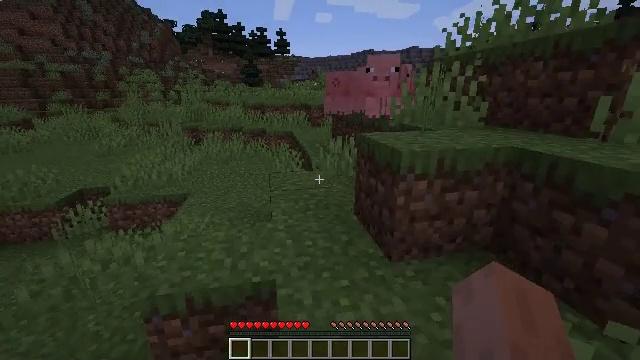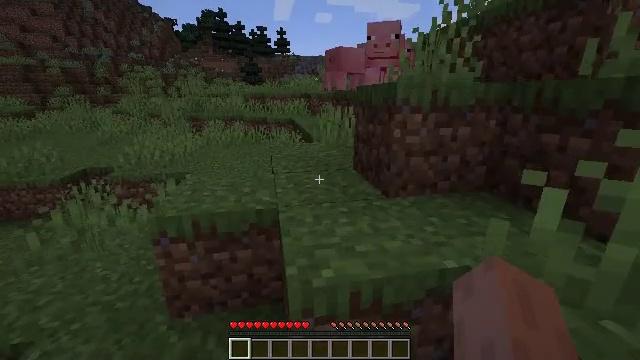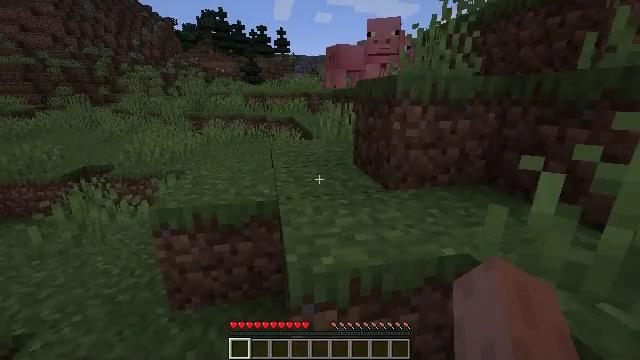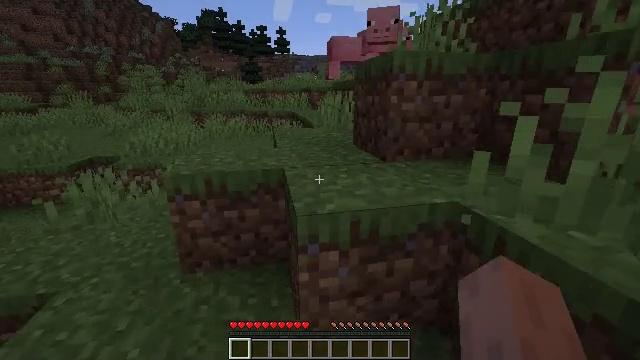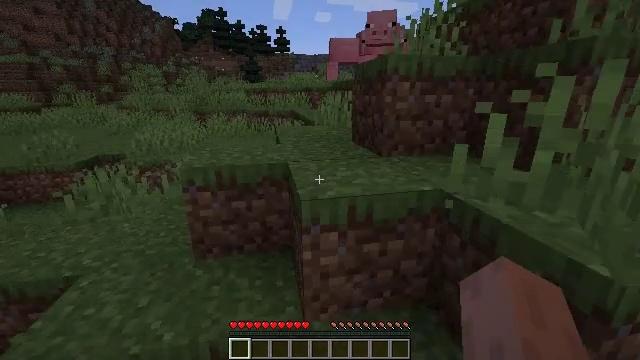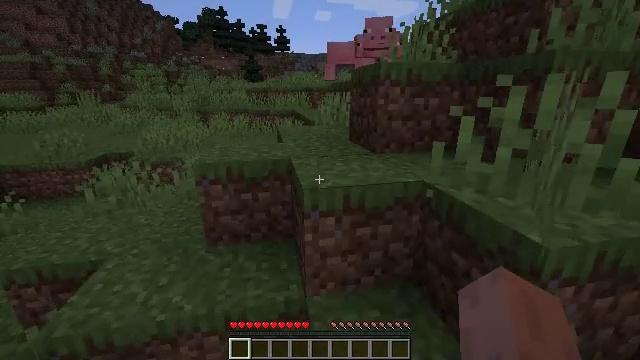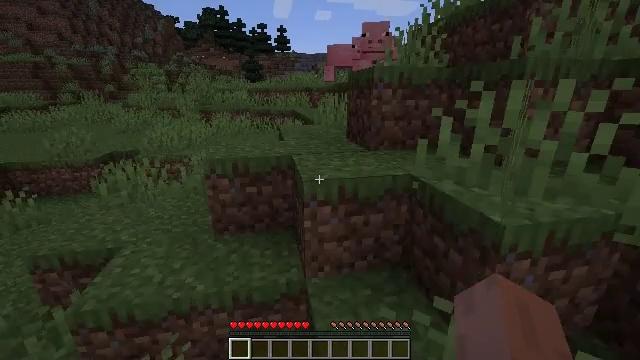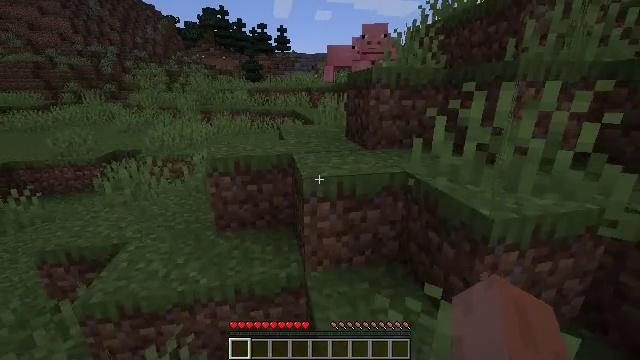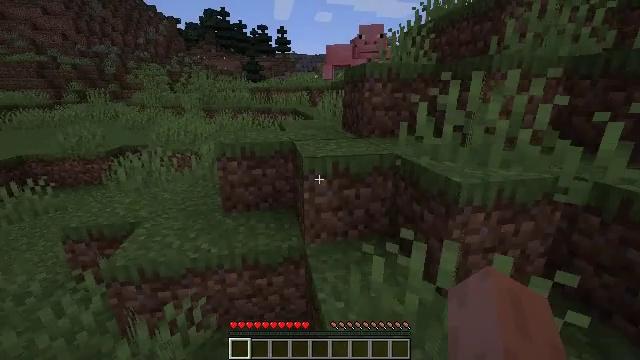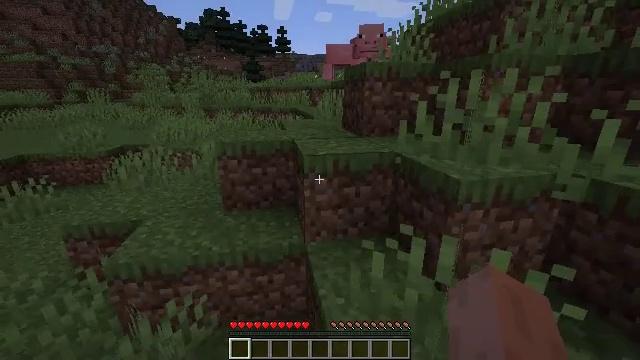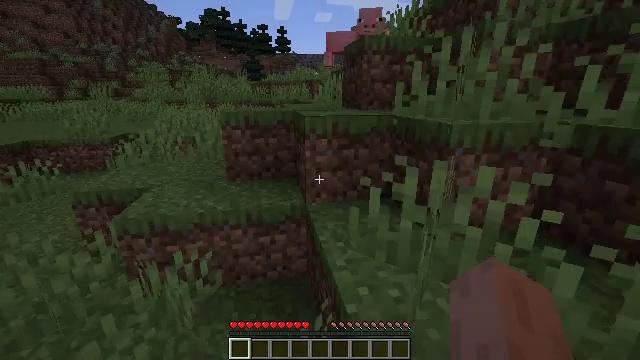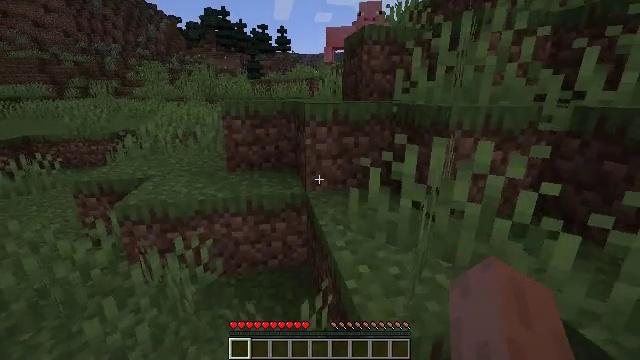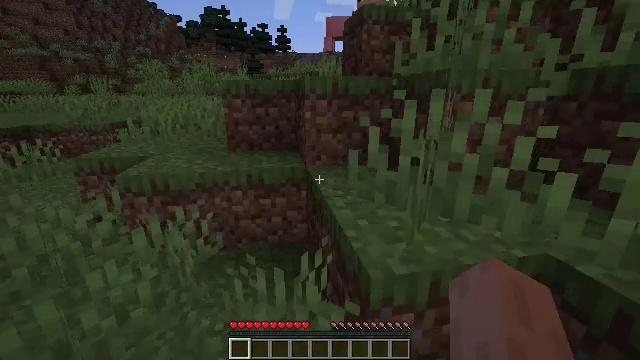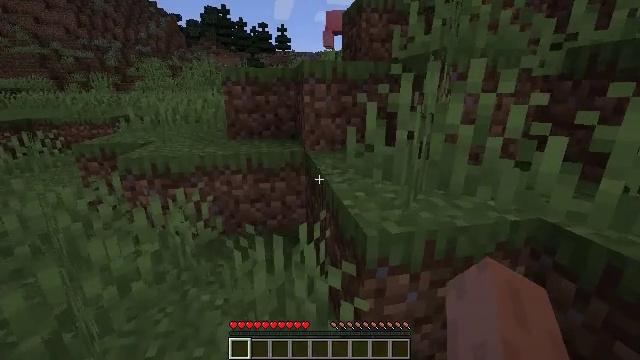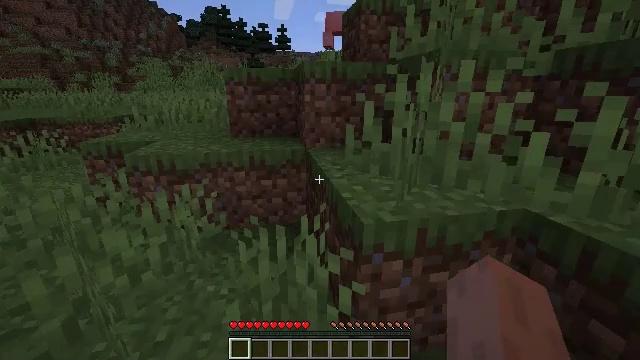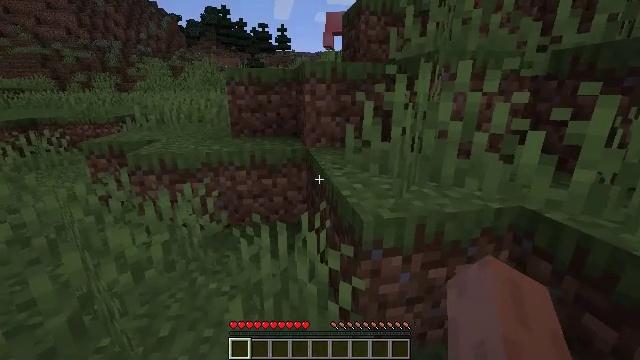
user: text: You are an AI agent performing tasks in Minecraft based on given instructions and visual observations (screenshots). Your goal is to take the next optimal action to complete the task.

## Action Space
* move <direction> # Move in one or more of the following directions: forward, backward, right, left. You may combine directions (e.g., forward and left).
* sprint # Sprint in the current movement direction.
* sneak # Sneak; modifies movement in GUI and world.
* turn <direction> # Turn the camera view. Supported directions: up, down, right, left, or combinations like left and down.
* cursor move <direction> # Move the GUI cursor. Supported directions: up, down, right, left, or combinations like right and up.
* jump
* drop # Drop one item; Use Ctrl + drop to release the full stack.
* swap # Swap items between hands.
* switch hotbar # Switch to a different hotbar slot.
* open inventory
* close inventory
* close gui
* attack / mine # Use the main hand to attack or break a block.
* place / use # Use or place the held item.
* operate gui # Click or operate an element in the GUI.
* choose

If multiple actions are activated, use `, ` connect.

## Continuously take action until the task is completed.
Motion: motion action
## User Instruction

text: Pick the peony from the grass.
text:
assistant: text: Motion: move back, attack / mine
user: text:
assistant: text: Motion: move back, attack / mine
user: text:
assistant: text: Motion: move back, attack / mine
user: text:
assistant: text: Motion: move back, attack / mine
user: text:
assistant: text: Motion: move back, attack / mine
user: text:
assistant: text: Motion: move back, attack / mine
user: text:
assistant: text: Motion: move back, attack / mine
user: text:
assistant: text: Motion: move back, attack / mine
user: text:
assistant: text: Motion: move back, attack / mine
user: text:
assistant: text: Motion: attack / mine
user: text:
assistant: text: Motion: attack / mine
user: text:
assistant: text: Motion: attack / mine
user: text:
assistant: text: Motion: attack / mine
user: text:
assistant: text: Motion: attack / mine
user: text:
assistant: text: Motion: attack / mine
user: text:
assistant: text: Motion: attack / mine
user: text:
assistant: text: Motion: attack / mine
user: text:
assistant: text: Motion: attack / mine
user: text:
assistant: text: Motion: attack / mine
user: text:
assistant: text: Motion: attack / mine
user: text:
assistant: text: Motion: attack / mine
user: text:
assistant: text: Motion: attack / mine
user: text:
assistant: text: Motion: attack / mine
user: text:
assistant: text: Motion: attack / mine
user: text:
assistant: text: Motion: attack / mine
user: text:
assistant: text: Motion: attack / mine
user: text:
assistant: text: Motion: attack / mine
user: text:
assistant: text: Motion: attack / mine
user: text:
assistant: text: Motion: attack / mine
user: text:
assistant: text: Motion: attack / mine